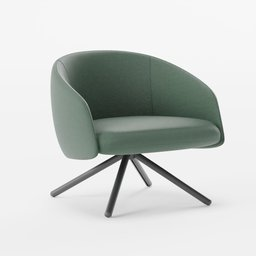
Label: furniture